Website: walmart
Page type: customer-info-address
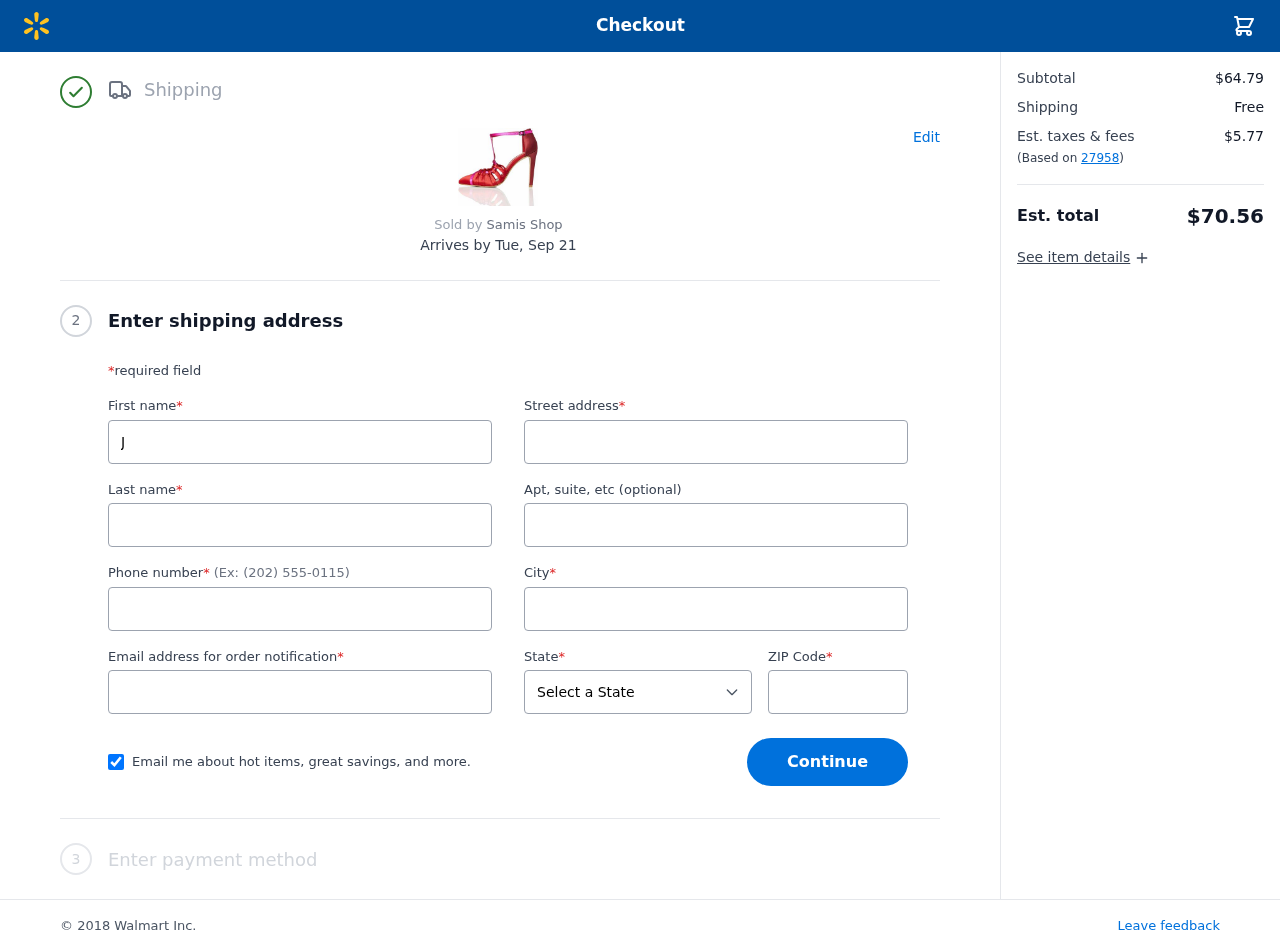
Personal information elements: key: PII_CITY
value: Blakeside
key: PII_EMAIL
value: jolson@hotmail.com
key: PII_FIRSTNAME
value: John
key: PII_LASTNAME
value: Olson
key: PII_PHONE
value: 9854749421
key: PII_POSTCODE
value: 27958
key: PII_STATE
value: South Carolina
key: PII_STREET
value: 4704 Harris Falls
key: PII_STREET2
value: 939 Susan Shores
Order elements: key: ORDER_DELIVERY_DATE
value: Tue, Sep 21
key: ORDER_SUBTOTAL
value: $64.79
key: ORDER_SHIPPING_COST
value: Free
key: ORDER_TAX
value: $5.77
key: ORDER_TOTAL
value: $70.56